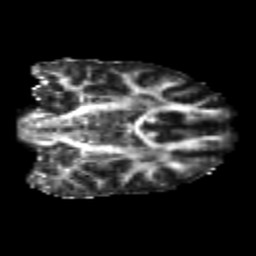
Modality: FA
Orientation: coronal
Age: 24
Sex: female
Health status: healthy
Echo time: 0.074 s